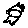
Label: bird